Question: I'm using the "form-horizontal" class with Bootstrap 2, but my labels don't seem to be utilizing the Responsive styling. This is what it looks like:

When I examine it, it specifically has "width:160px" on the label, which is the regular Bootstrap setting, but the Responsive styling just has "width:auto".
My HTML for that section looks like this:
'''
<form id="addproject" class="form-horizontal">
<div class="control-group">
<label for="title" class="control-label">Title</label>
<div class="controls">
<input type="text" name="title" id="title" />
</div>
</div>
</form>
'''
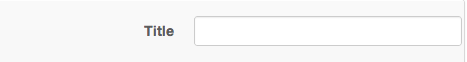
Answer: 'bootstrap.css' must be loaded before the 'bootstrap-responsive.css' file.